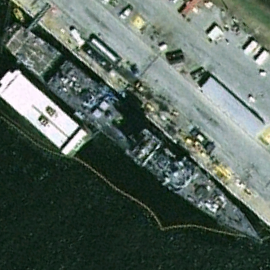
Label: cruiser